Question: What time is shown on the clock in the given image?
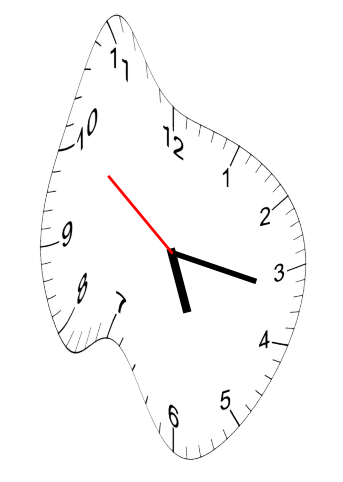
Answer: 05:16:51